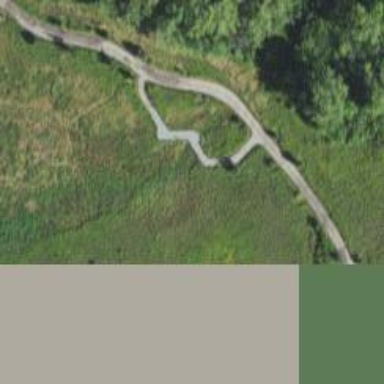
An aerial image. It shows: Path.